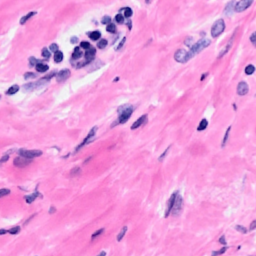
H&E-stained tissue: Breast